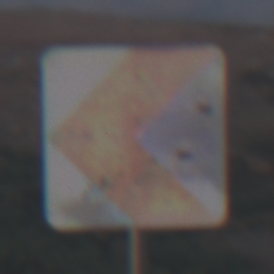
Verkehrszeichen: RichtungstafelnInKurvenKleinRechts
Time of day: SunriseSunset
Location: Outdoor (Nature)
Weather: Clear
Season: NotSpecified
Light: Natural